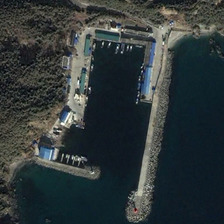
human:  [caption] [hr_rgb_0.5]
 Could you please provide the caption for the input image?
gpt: many green trees are near a port with many boats .

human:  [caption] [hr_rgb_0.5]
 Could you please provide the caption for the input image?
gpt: many green trees are near a port with many boats .

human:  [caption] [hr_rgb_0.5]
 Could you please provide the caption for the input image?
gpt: many green trees are near a port with many boats .

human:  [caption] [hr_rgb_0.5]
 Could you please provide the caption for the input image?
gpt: many green trees are near a port with many boats .

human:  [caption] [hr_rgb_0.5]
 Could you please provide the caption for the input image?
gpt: many green trees are near a port with many boats .